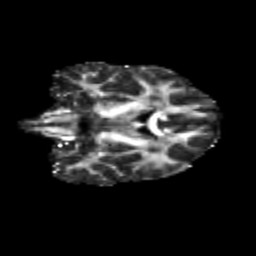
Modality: FA
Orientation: coronal
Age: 28
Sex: female
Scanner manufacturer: siemens
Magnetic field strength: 3 T
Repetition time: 3.5 s
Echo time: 0.125 s